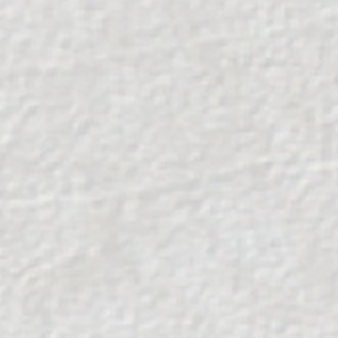
Label: other